Question: I have annoying appearance differences between Windows 10 devices and Windows 7 devices.
I am using 'WindowStyle="None"' and 'DockPanel' directly inside my 'Window' element.
What I don't get is why there is still a border? Why are the borders on buttons, textboxes, comboboxes, etc. rounded?
It seems this is related to Aero. Is there a way I can stop my application from using Aero? I'm assuming there is another presentation framework related to Windows 10 but do not know what it is called to force it.
Would a 'BorderBrush' be the easiest way to resolve this?
'''
<Window x:Class="CBD.Presentation.MainWindow"
xmlns="http://schemas.microsoft.com/winfx/2006/xaml/presentation"
xmlns:x="http://schemas.microsoft.com/winfx/2006/xaml"
xmlns:local="clr-namespace:CBD.Presentation"
Title="CBD" Height="760" Width="944" WindowStartupLocation="CenterScreen"
WindowStyle="None" SizeChanged="Window_SizeChanged" MinWidth="944" MinHeight="760"
Icon="favicon.ico">
<DockPanel x:Name="Root_Window" Background="Black">
<!--Application stuff here -->
</DockPanel>
</Window>
'''
Windows 7 display:

Windows 10 display:
<URL>
Everything still functions properly but the way some textboxes and buttons are setup, parts of letters are missing.
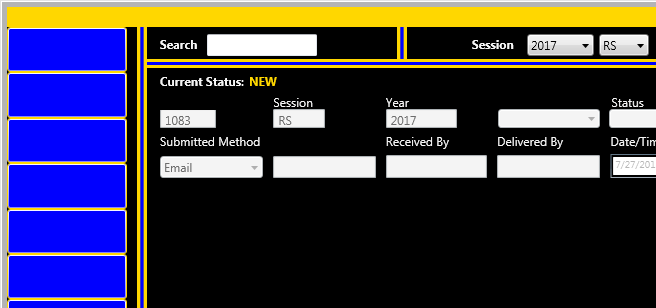
Answer: I think both these is something a lot of people are going to stumble upon when they really start customizing the style of their applications. There's some well established shortcuts to both problems, such as using existing style/libraries for WPF:
There's a few common Window and style libraries I see:
- <URL>
These, of course, include a lot of other Metro theming. There are other theme packs available, I've found the <URL>.
It looks like you're making your style from scratch, but the above might still be useful for you to simply use for the windows. If you want to go at it yourself there's a lengthy discussion with lot's of answers <URL>.
For the curved corners, as discussed in the comments, this is as a result of WPF's default behavior on different operating systems. It attempts to select a default style to blend in best with the current operating system. For most applications that just use the default theme, this doesn't often matter.
When you're styling everything yourself though, it really plays havoc with what you have manually configured, because some properties that work well with the theme you set things up on might be different - like the rounded corners.
There's two options.
1. Explicitly set all the properties, so it looks exactly how you want it. Doing this means that even if the 'base' theme changes, it will still look good. This is how those libraries above do things - they define a style completely. Problem is you will have to test it on the different themes manually and it's a bit of work.
2. Manually set the base theme. (Can also be used for testing in option 1!) You can override which theme your app uses manually rather than letting it use the default for the operating system in much the same way you apply other custom themes, or maybe your own:
> '''
<App.Resources>
<ResourceDictionary Source="/PresentationFramework.Aero, Version=3.0.0.0,
Culture=neutral, PublicKeyToken=31bf3856ad364e35,
ProcessorArchitecture=MSIL;component/themes/aero.normalcolor.xaml"/>
</App.Resources>
'''
For some reason the above would not appear as code unless encased in quotes...